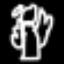
Label: angel